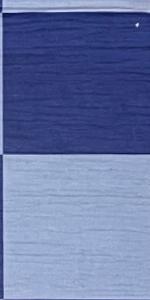
Label: Empty